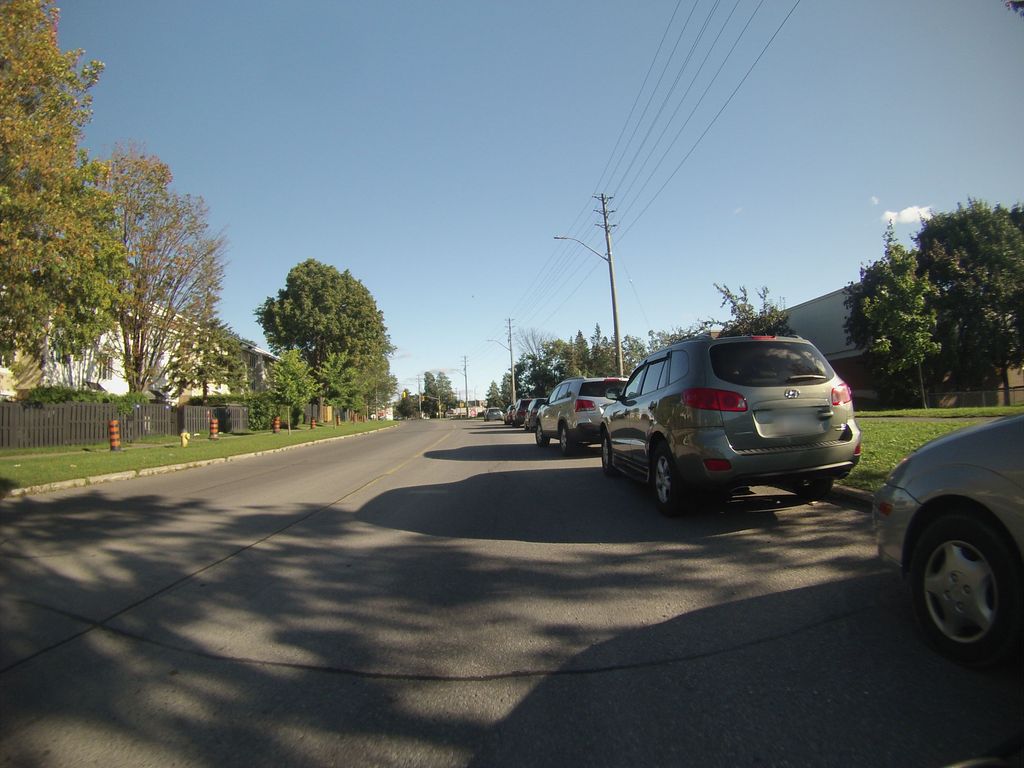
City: ottawa-gatineau